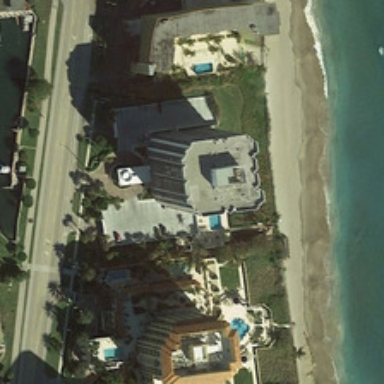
Several large buildings are between a beach and a road .